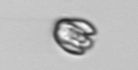
Label: Pyramimonas_morphotype1